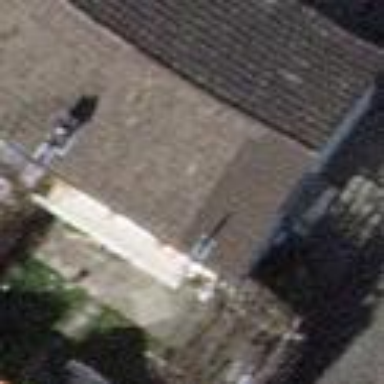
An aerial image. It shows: Terrace building.